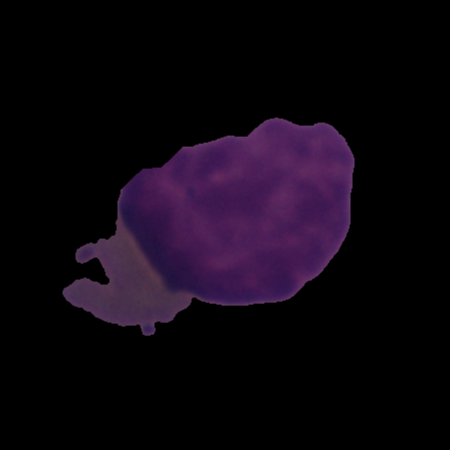
Label: cancer